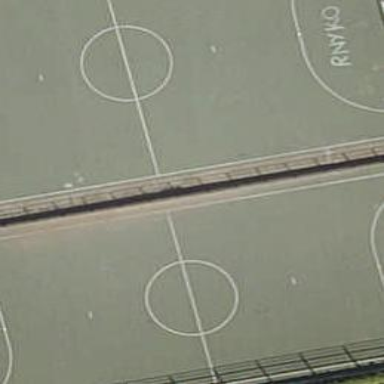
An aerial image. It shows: Soccer pitch for outdoor sports and leisure activities.